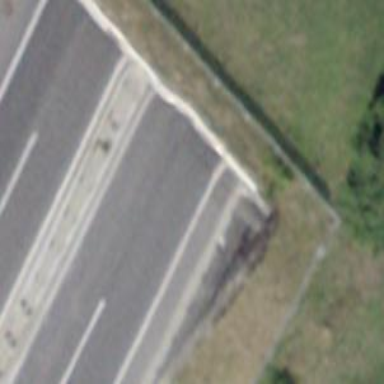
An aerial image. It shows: Motorway.